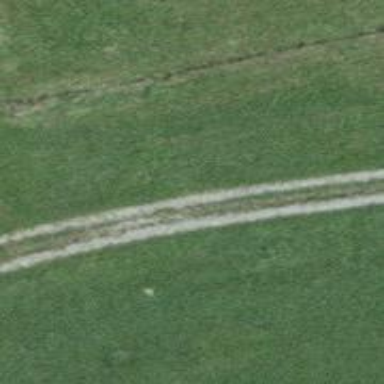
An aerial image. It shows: Track with grade5 tracktype.